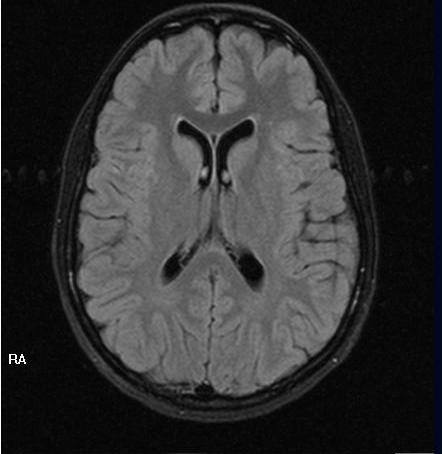
Label: notumor